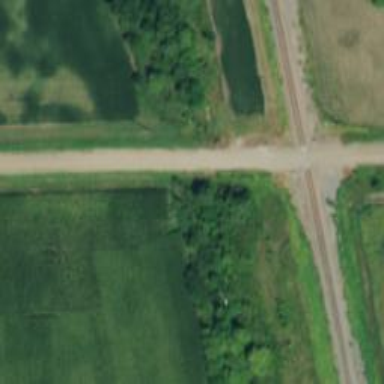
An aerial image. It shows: Abandoned railway.